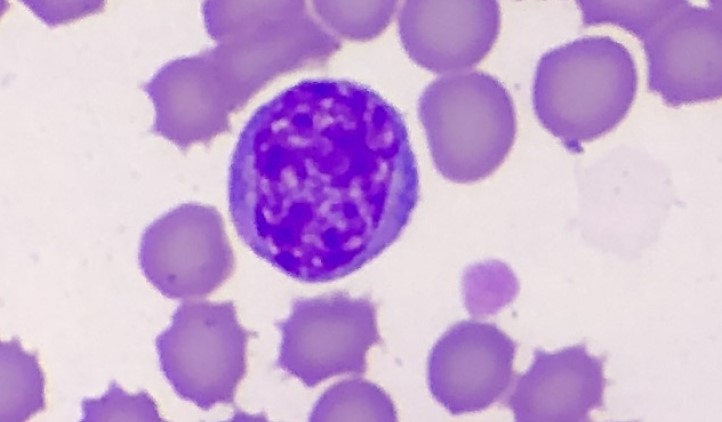
White blood cell type: Lymphocyte